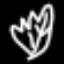
Label: leaf